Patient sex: F
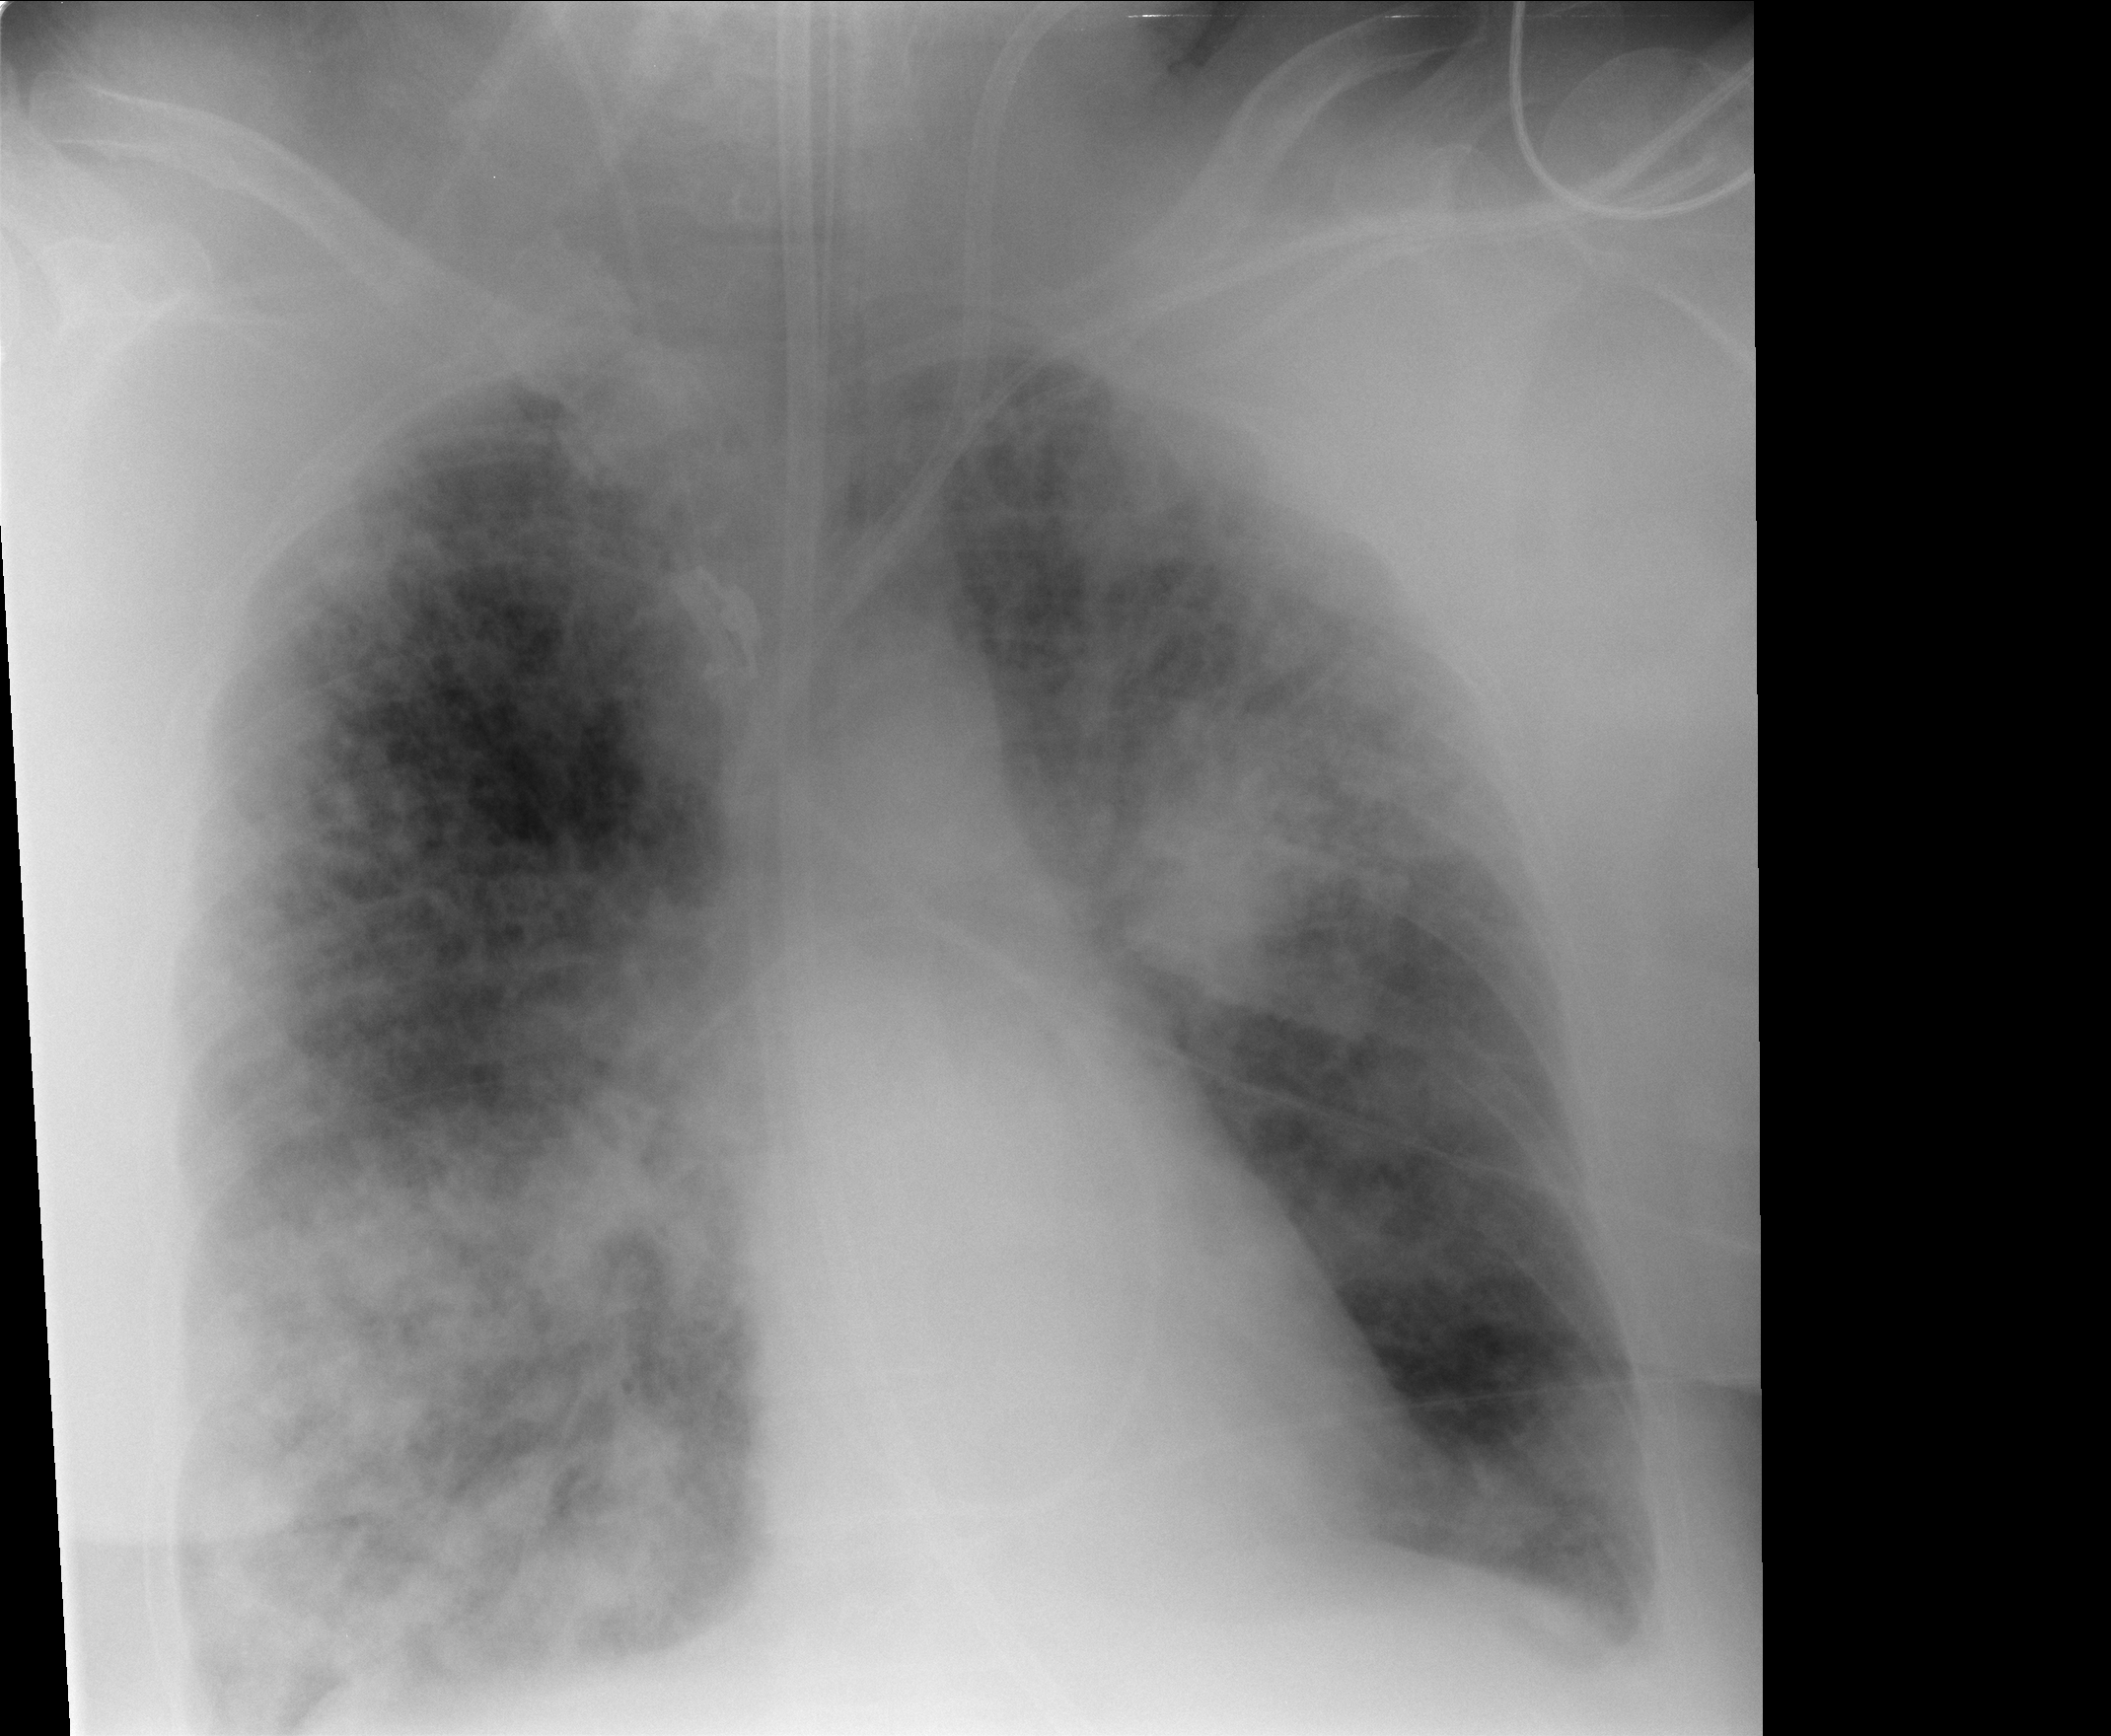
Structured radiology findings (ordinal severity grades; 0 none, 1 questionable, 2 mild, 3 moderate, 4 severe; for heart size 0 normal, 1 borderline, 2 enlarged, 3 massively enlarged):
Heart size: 0
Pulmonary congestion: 2
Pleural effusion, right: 2
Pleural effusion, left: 2
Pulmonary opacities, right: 4
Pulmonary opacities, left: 3
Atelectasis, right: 3
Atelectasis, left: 2